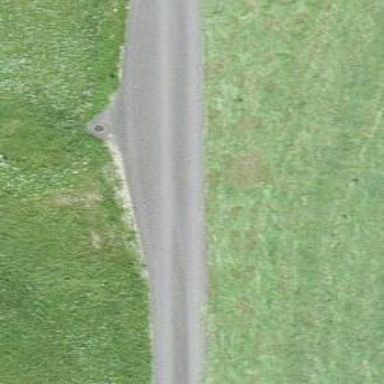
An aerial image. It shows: Passing place on the road.